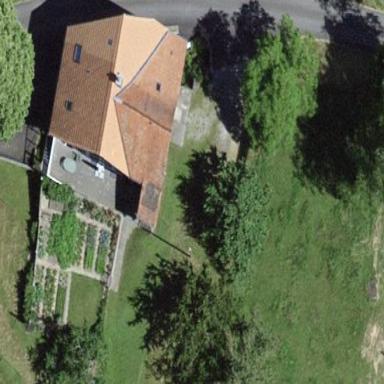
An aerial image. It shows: Farm building.